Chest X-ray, AP view. Patient: 62 years old, sex M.
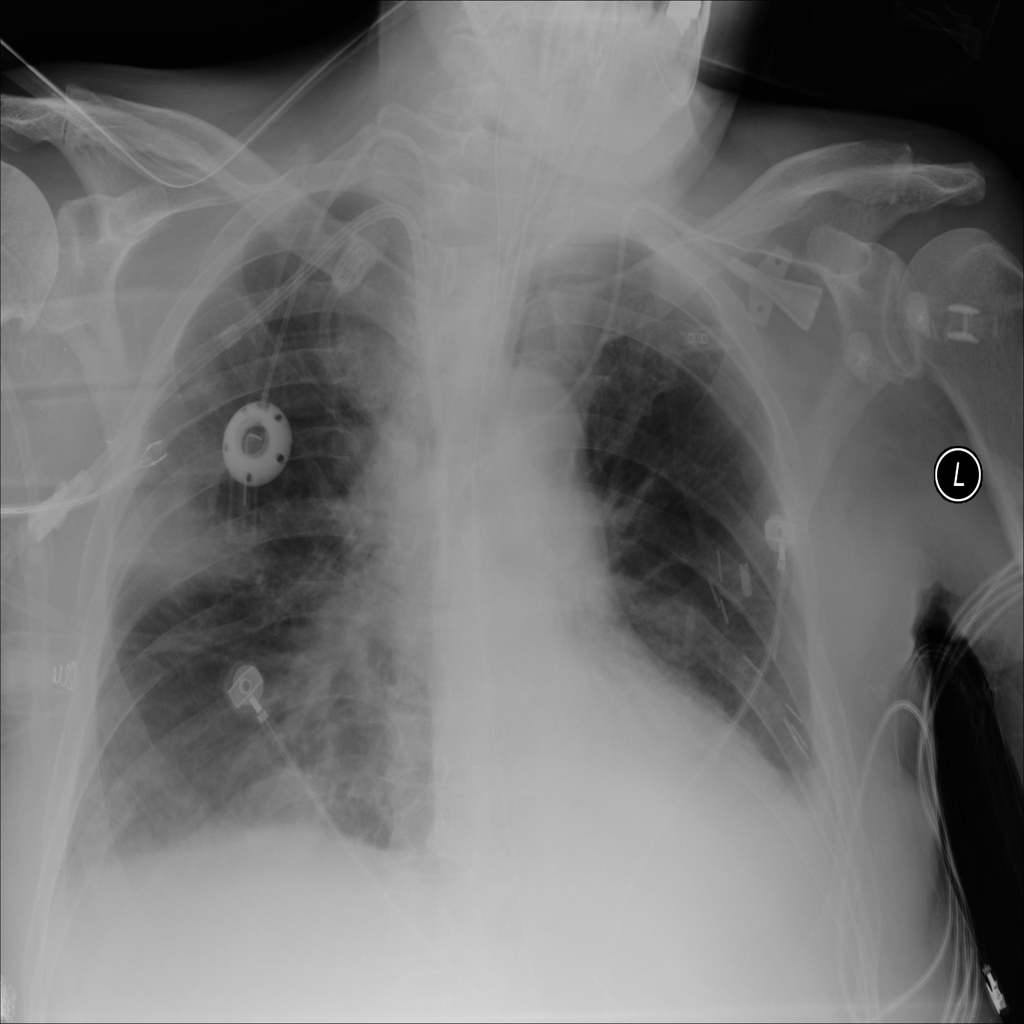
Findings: Atelectasis, Consolidation, Infiltration